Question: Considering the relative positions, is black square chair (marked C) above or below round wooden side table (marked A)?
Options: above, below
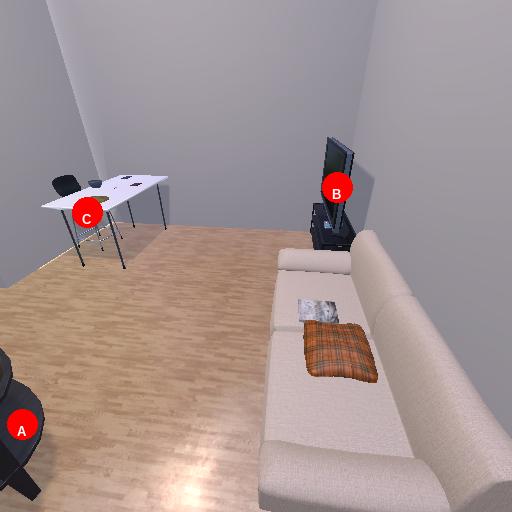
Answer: above